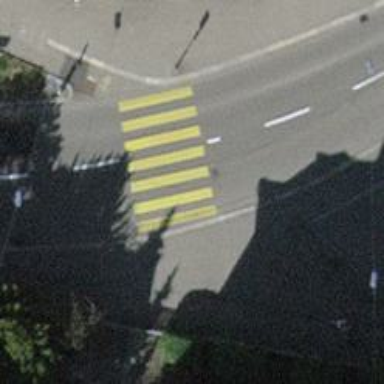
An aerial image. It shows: Uncontrolled zebra crossing with zebra markings.